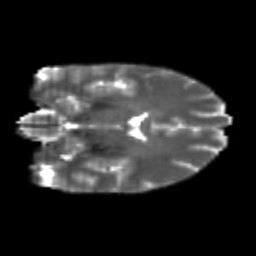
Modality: T2w
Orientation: coronal
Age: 25
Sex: female
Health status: healthy
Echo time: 0.074 s